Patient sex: F
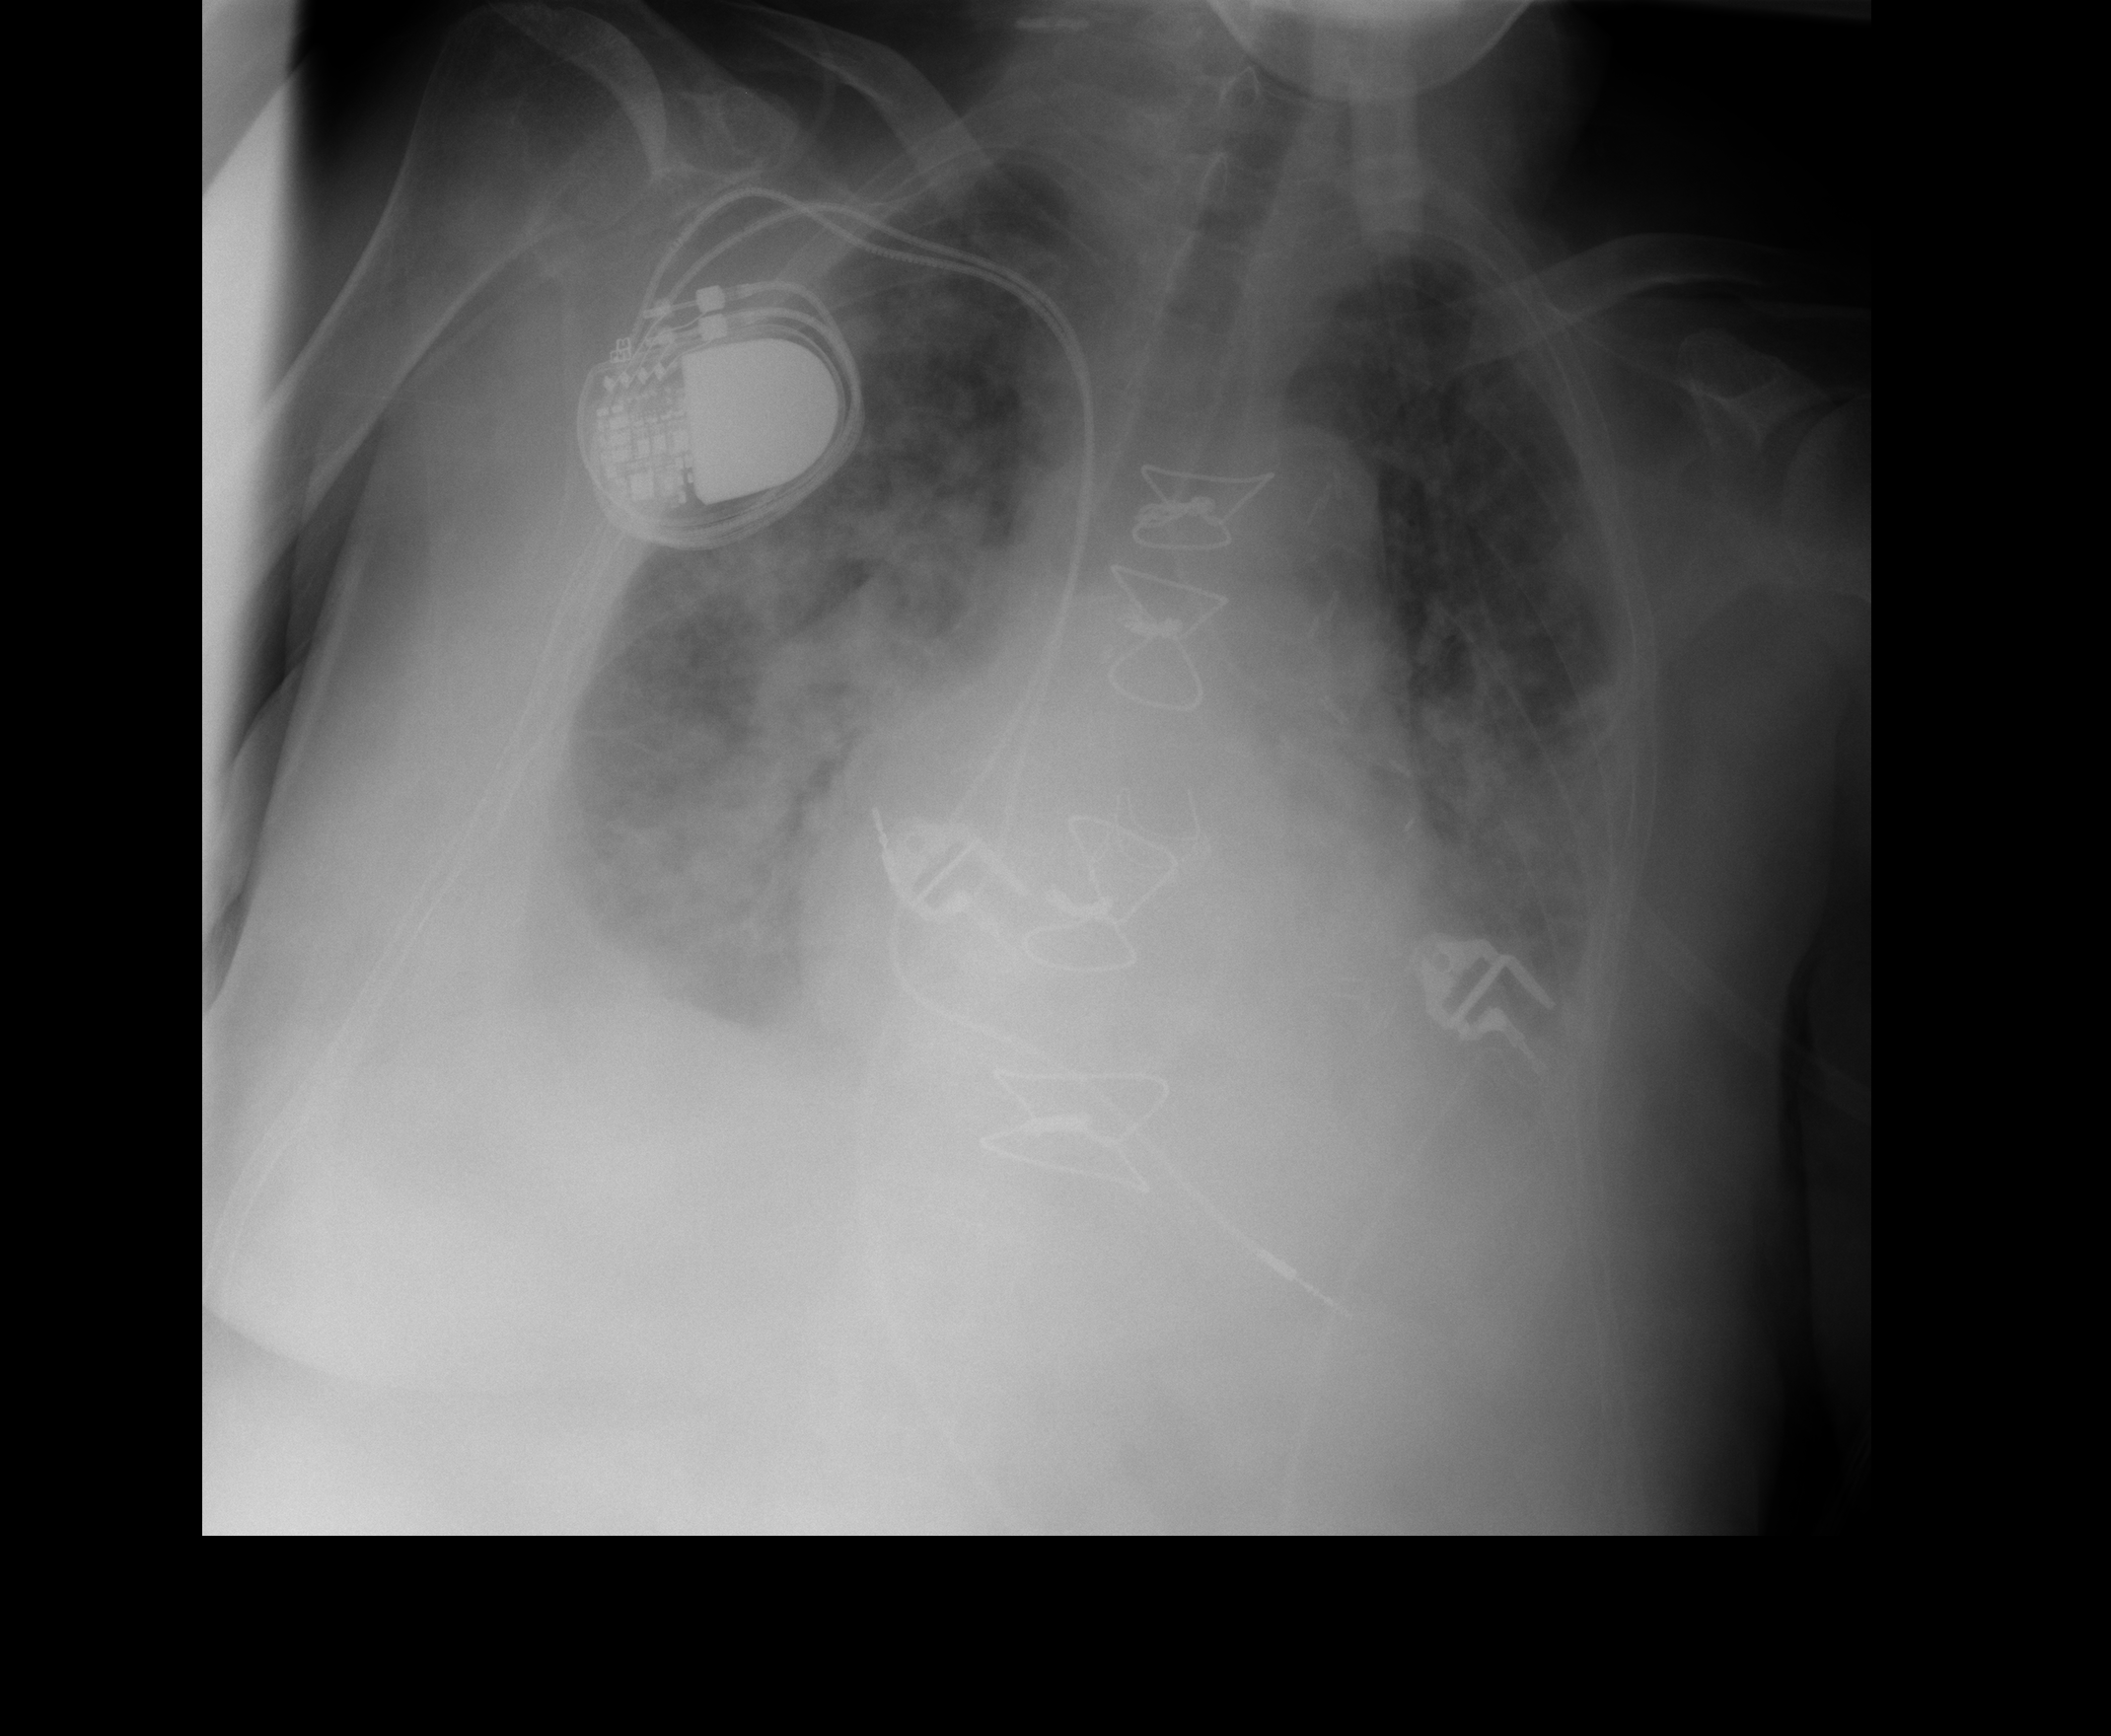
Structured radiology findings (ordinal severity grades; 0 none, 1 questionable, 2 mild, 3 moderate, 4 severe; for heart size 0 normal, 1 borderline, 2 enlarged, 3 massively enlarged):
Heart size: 3
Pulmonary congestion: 3
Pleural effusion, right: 2
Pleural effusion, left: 2
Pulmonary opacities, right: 2
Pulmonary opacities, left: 2
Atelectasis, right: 2
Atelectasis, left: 2